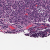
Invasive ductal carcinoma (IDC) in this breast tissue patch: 1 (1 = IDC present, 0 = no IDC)